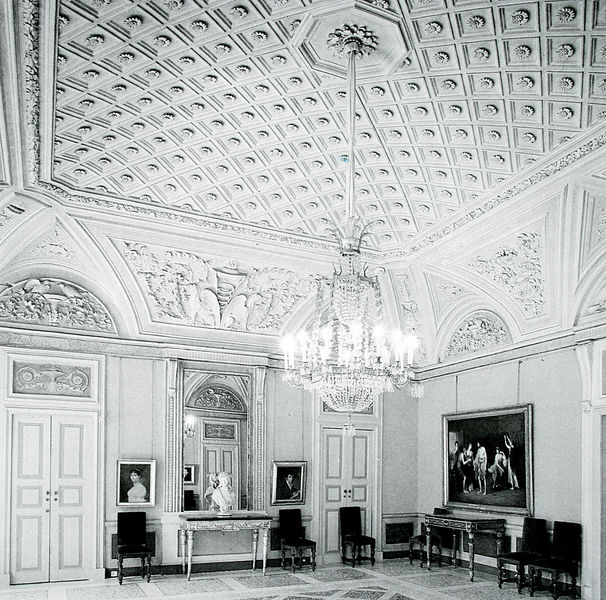
Titel: Wartesaal
Künstler: Leopoldo Pollack
Standort: Mailand
Institution: Villa Reale
Schlagwörter: blätter, gemälde, ausschnitt, blumen, grau, hell, lampe, licht, marmor, raum, schwarz, stuhl, stühle, tisch, tische, tür, weiss, zimmer, blüten, schloss, ornament, wand, architektur, barock, schale, bild, innenraum, möbel, porträt, spiegel, vögel, boden, interieur, sessel, decke, innen, klassizismus, relief, bilder, türen, fußboden, parkett, türe, beleuchtung, saal, figuren, holzboden, büste, ornamente, verzierung, flügeltür, kerzen, kronleuchter, leuchter, lüster, stuck, tor, foto, fotografie, photographie, eingang, gewölbe, palast, schwarzweiss, mosaik, portraits, photo, kristall, spitzbogen, wandaufriss, kasetten, kassetten, kassettendecke, konsolen, fresko, museum, postkarte, sekretär, einrichtung, prunk, reliefs, rosetten, vertäfelung, armleuchter, aufriss, kasettendecke, blendbögen, luster, eckansicht, stichkappen, gemäld, vorzimmer, glühbirnen, möbeln, stickiert, seitbord